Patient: sex M, age 66
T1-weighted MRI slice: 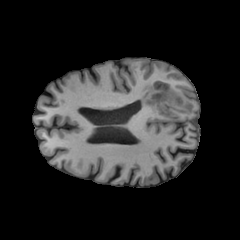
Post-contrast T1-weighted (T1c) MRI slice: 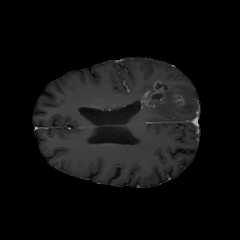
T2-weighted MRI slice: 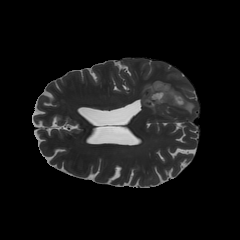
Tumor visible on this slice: yes
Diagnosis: Glioblastoma, IDH-wildtype
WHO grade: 4